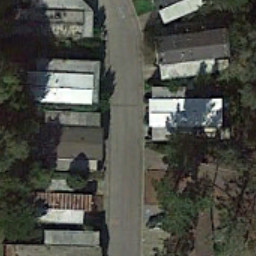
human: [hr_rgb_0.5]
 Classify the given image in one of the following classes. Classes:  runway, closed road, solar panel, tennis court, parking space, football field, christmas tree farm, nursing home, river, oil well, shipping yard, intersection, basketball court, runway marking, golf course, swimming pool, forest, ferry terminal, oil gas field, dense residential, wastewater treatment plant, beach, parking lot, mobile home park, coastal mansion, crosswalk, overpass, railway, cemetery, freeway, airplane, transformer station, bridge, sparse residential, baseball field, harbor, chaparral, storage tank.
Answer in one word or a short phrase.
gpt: mobile home park